Breast ultrasound image
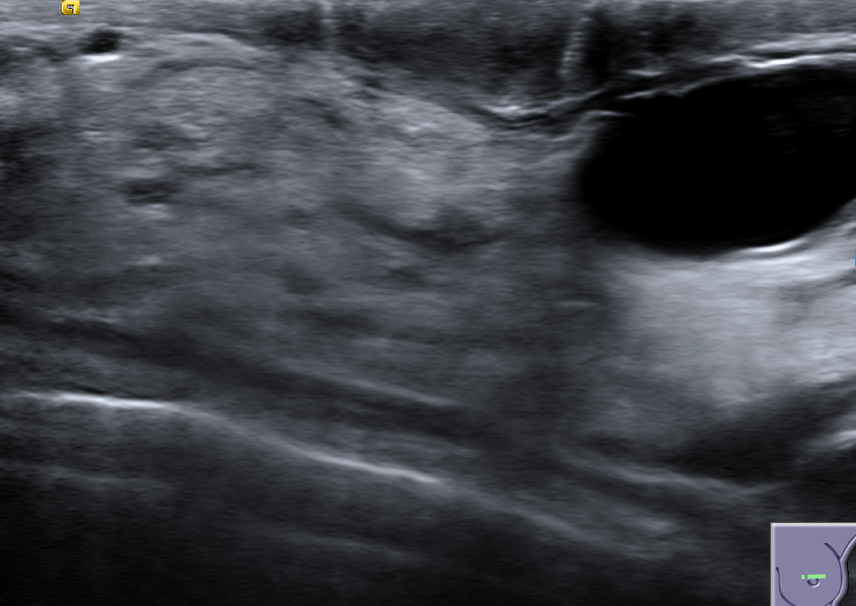
Diagnosis: benign